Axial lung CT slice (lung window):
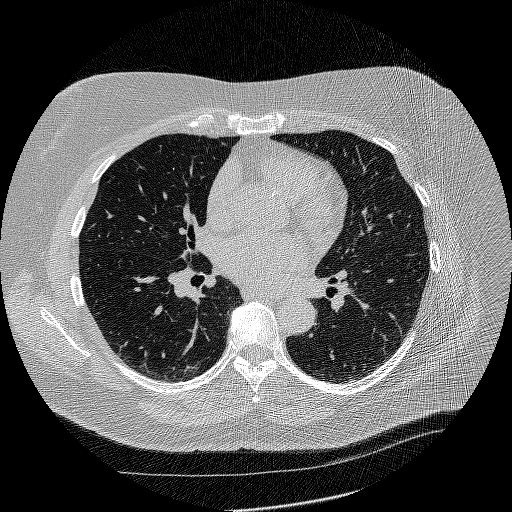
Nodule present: no